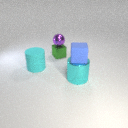
large cyan metal cylinder below small blue rubber cube